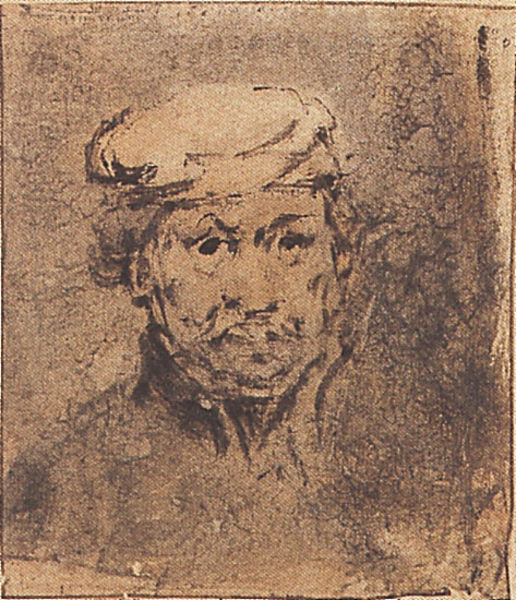
Titel: Selbstbildnis
Künstler: Harmensz van Rijn Rembrandt
Institution: Wien, Graphische Sammlung Albertina
Schlagwörter: dunkel, kopf, mann, weiß, aquarell, braun, frau, grau, haar, hintergrund, hut, kreide, mund, nase, ohr, schwarz, skizze, stirn, zeichnung, blick, beige, alt, bart, kappe, mütze, schnurrbart, augen, kragen, mensch, rembrandt, bildnis, herr, portrait, porträt, auge, gewand, haare, mantel, augenbrauen, frontal, lippen, locke, locken, ohren, kopfbedeckung, papier, studie, sepia, oberkörper, schnauzer, kohle, schraffur, radierung, lockig, leinwand, bleistift, enface, kopie, pergament, barett, selbstportrait, franzose, mann mit hut, felcken, hochgestellt